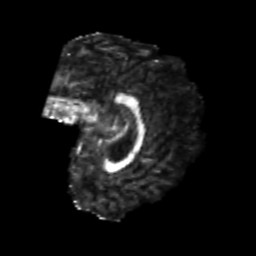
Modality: FA
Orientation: sagittal
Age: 26
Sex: female
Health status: healthy
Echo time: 0.074 s